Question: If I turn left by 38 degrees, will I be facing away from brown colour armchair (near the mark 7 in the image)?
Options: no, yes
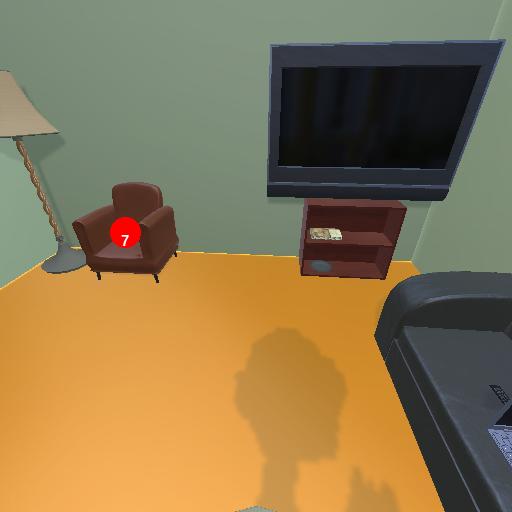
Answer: no